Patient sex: M
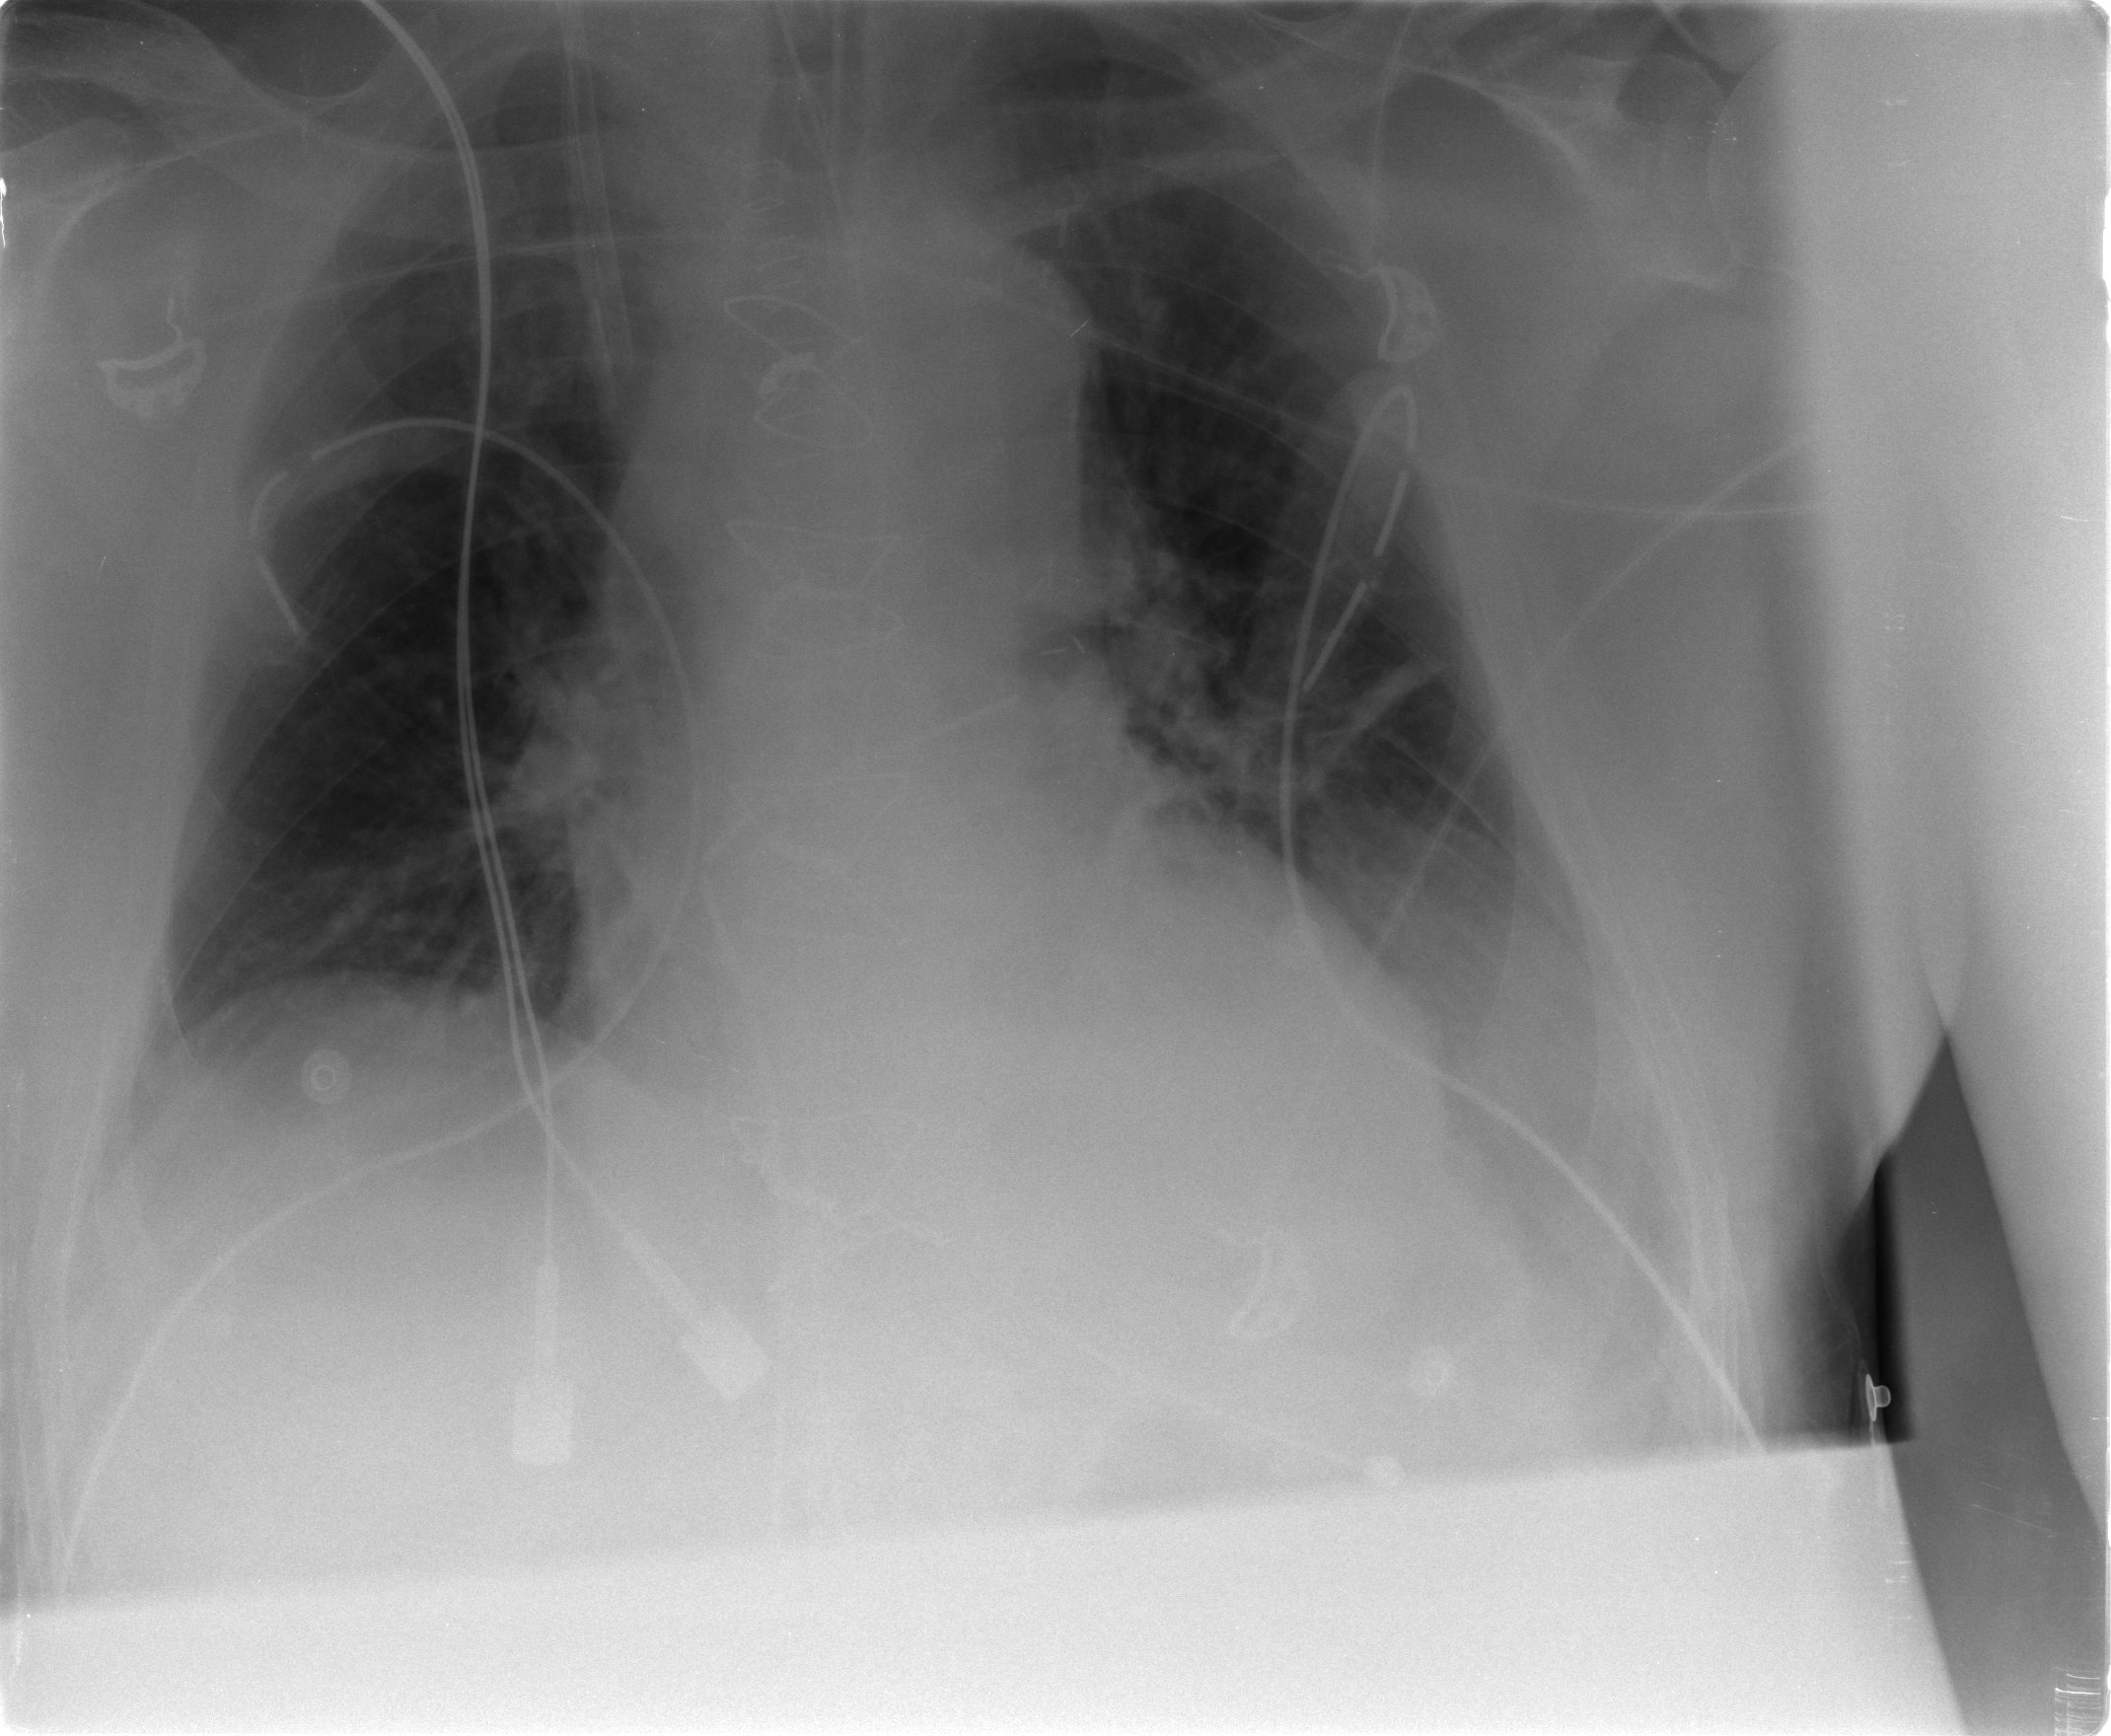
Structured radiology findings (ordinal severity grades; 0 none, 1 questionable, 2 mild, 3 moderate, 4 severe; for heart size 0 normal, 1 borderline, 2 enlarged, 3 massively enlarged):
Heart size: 2
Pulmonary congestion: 2
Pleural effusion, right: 0
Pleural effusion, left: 2
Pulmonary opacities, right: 0
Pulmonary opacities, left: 0
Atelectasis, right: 2
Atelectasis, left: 2